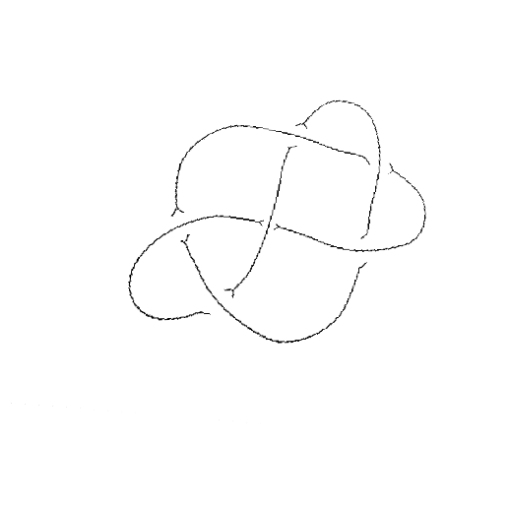
Crossing number: 6